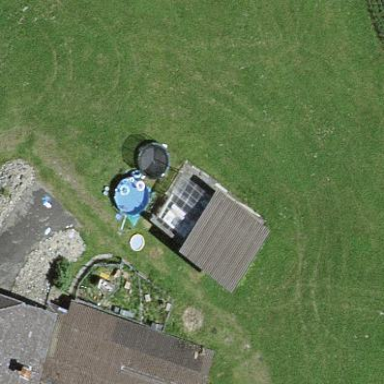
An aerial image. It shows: Shed building.